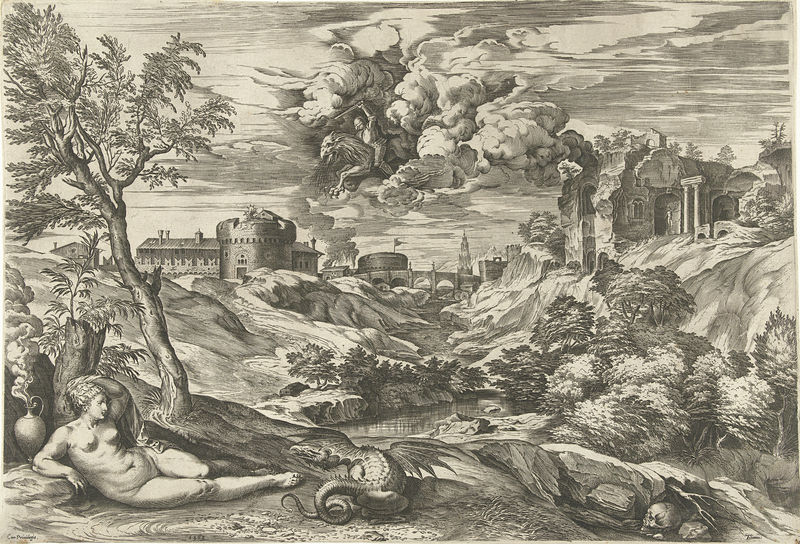
Titel: Landschap met Ruggiero die Angelica bevrijdt
Künstler: Cornelis Cort
Standort: Amsterdam
Institution: Rijksmuseum
Schlagwörter: angriff, baum, wolken, fluss, stadt, teich, frau, zeichnung, brücke, vase, burg, druck, radierung, ritter, greif, venus, speer, totenschädel, drache